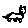
Label: cat